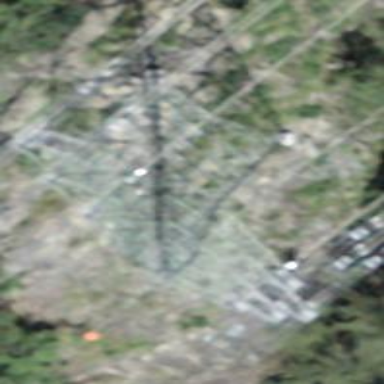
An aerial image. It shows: Power tower.